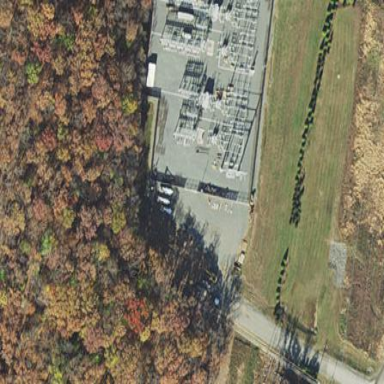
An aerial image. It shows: Power substation surrounded by fence.